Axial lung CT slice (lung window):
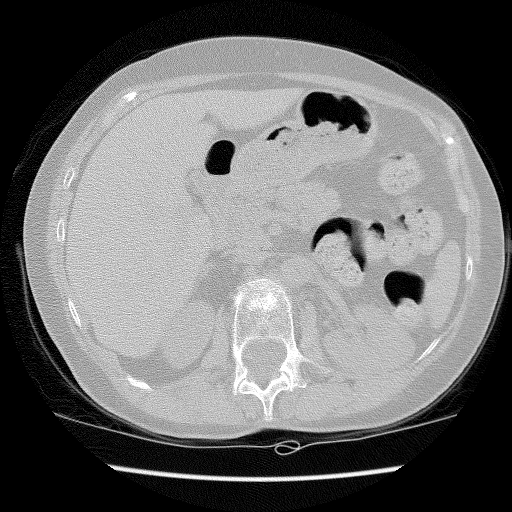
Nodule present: no